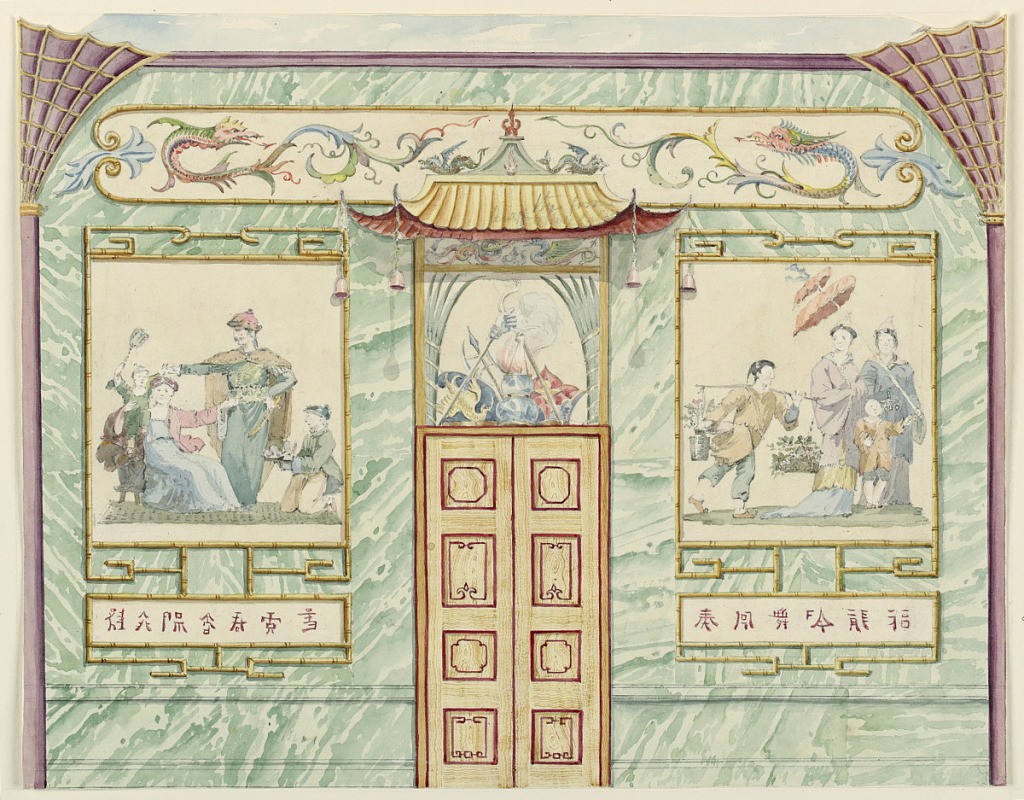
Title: Wall Elevation with Panels of Chinese Figures, for King's Library, Royal Pavilion, Brighton
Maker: Frederick Crace, English, 1779–1859
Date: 1815–22
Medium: Brush and watercolor, pen and black ink, over graphite on white laid paper
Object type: Drawing
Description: Elevation of a wall, with a doorway in the center, over which is a painted trophy. This in turn is crowned by a carved pagoda roof with bells suspended from the finials. On the walls are panels with Chinese figures, enclosed in bamboo frames. Narrow columns with capitals of fan-like tracery at the corners.

Original album associated with this collection still exists.  See 1948-40-1 accessory